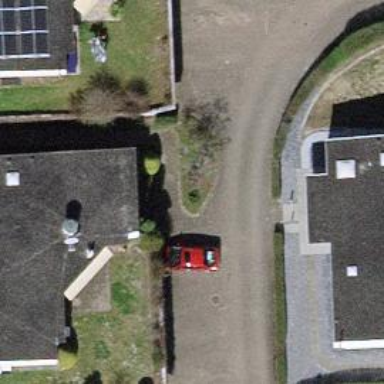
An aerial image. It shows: Residential road with paving stones surface. There is no sidewalk along the road.